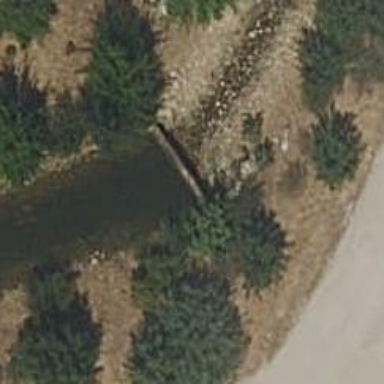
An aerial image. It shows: Ditch serving as waterway.